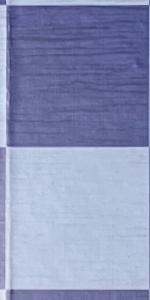
Label: Empty